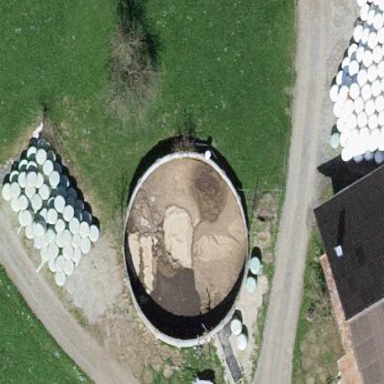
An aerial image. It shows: Storage tank that is man-made.